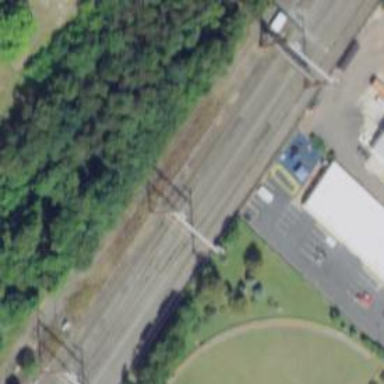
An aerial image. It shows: Railway with electrified contact lines.